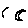
Label: moon